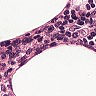
Metastatic tissue present: no